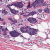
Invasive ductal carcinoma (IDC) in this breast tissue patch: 0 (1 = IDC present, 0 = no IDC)